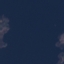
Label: SeaLake